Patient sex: F
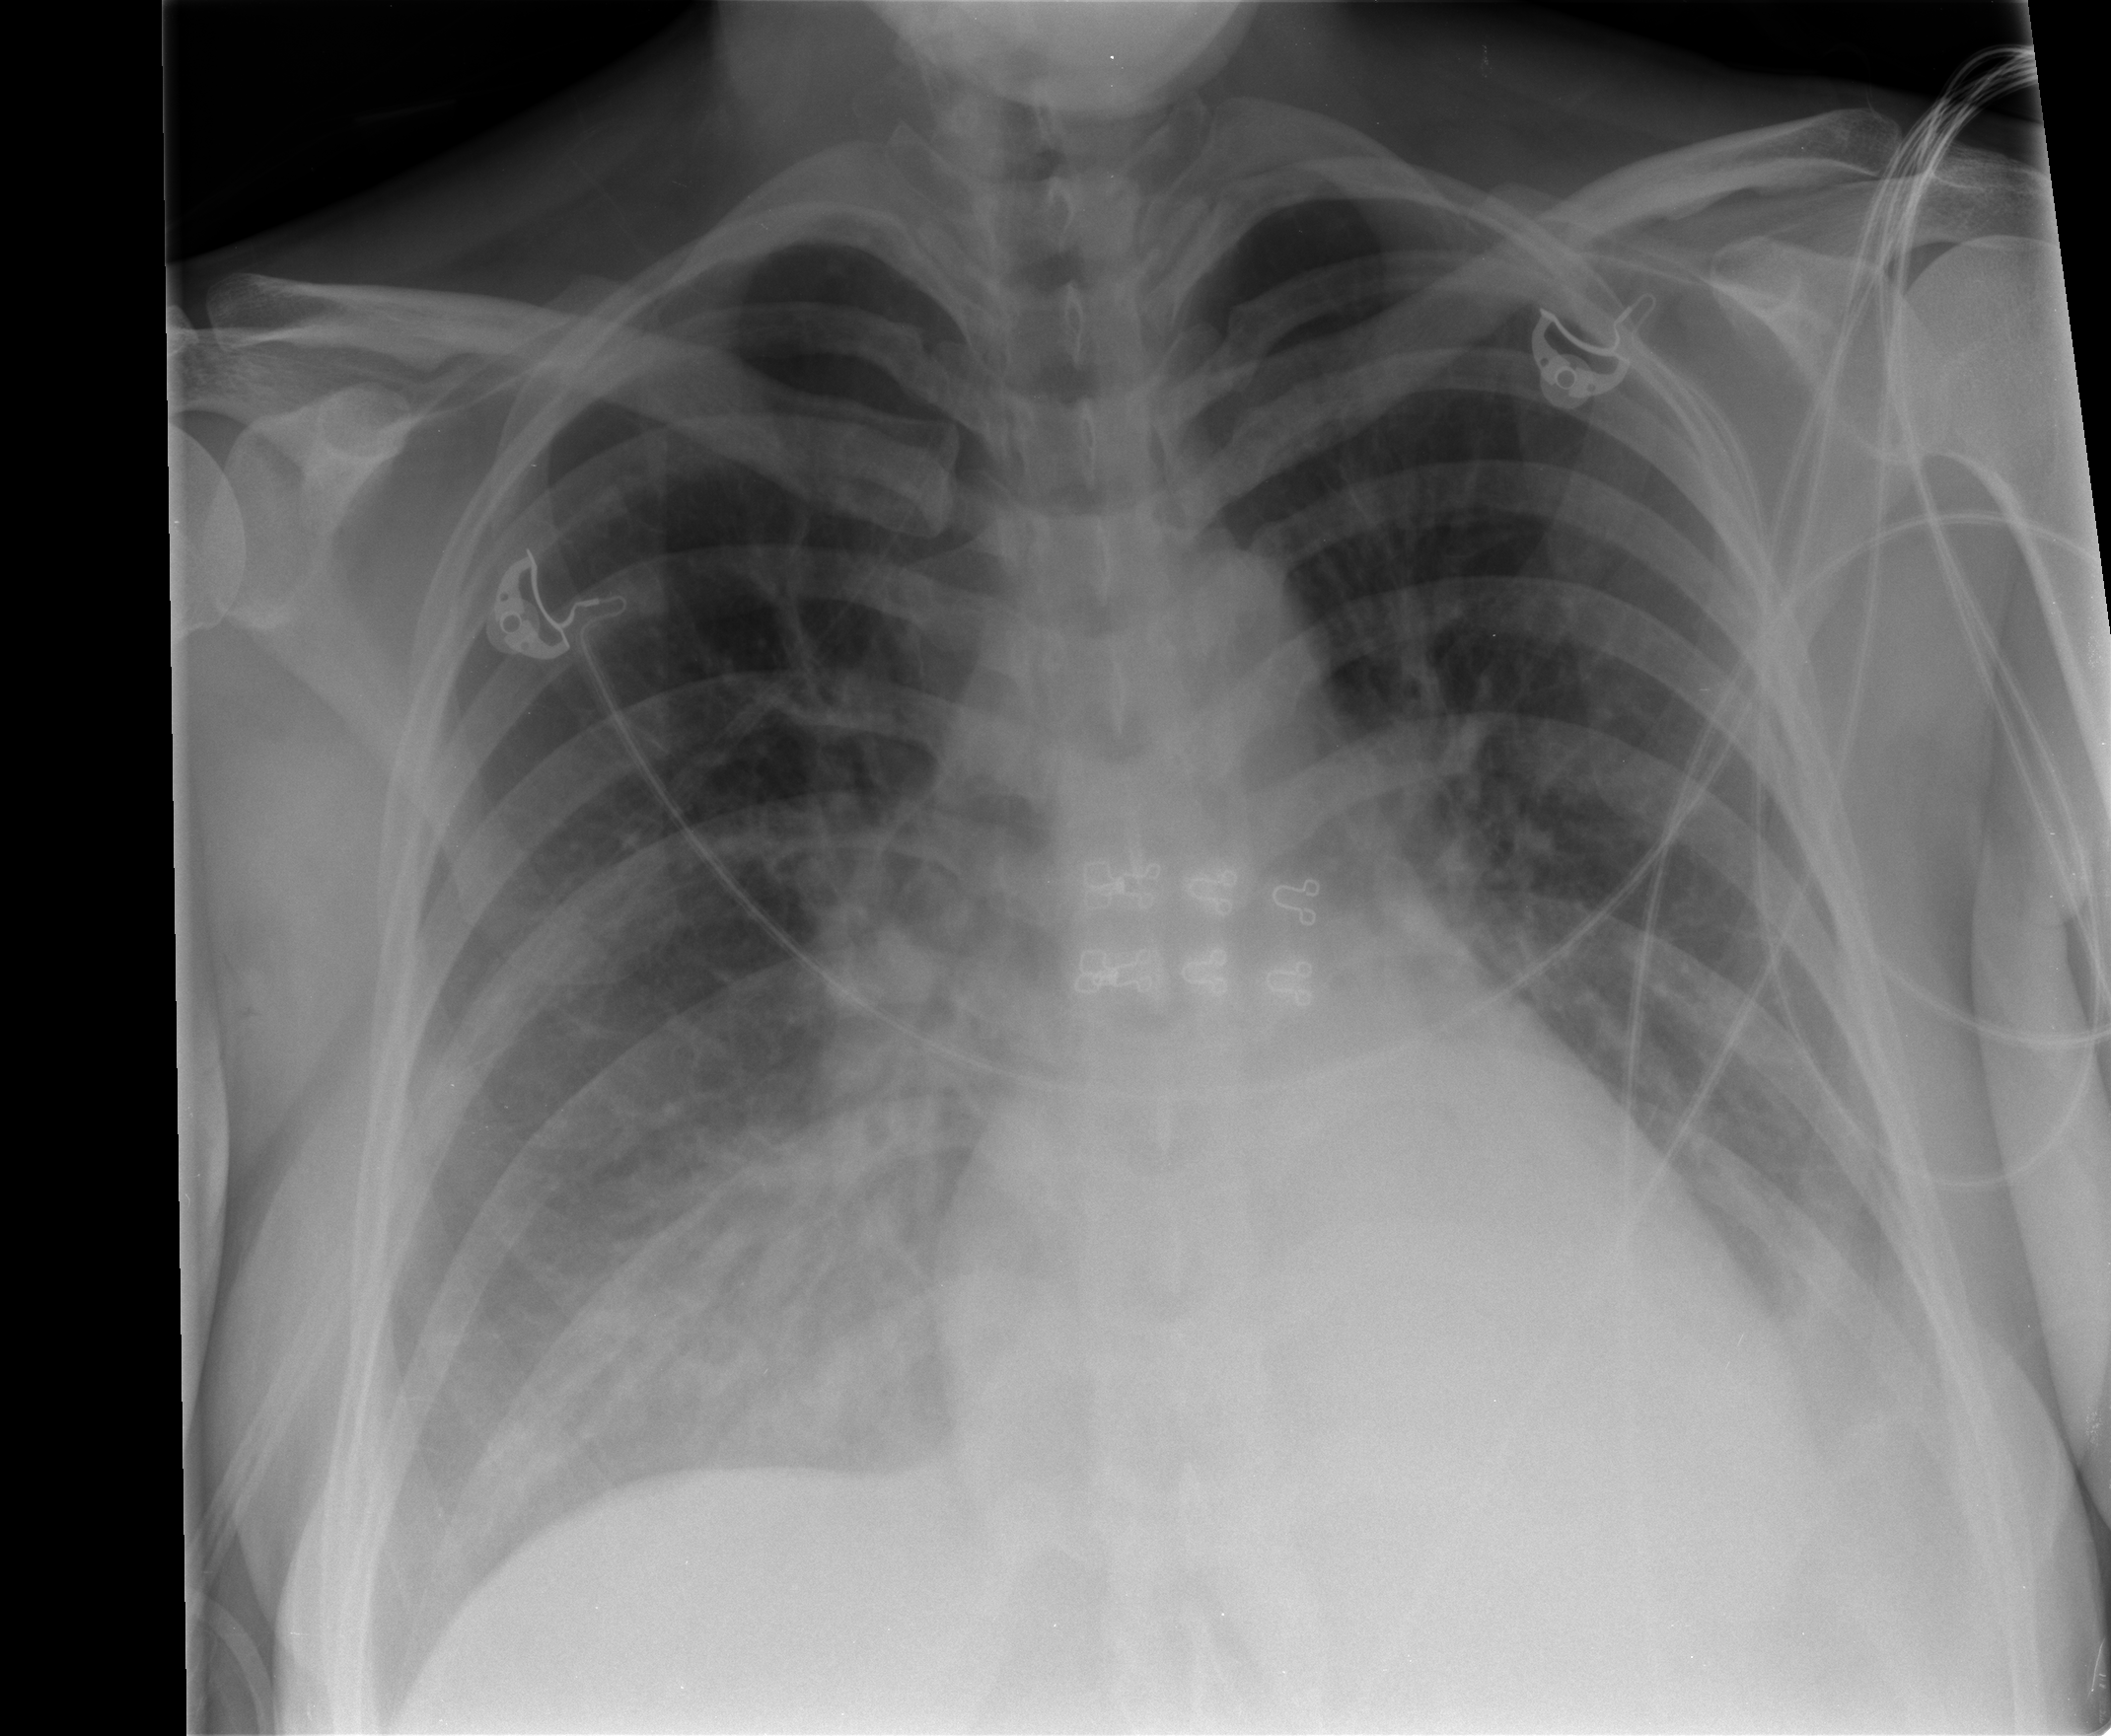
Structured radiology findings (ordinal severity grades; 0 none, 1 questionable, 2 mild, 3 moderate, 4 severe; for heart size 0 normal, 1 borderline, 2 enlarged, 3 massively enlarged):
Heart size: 0
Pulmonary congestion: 2
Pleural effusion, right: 1
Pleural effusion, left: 2
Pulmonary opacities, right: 1
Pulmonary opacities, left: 0
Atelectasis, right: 2
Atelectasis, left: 2